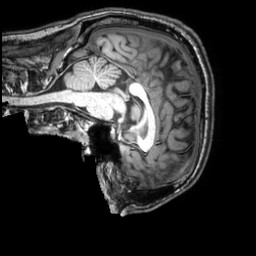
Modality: T1w
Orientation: sagittal
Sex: male
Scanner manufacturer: philips
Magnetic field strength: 3 T
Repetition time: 0.008127 s
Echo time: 0.00372 s